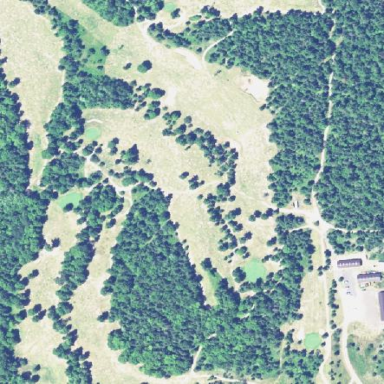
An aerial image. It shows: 9-hole golf course in the leisure land.